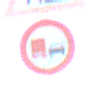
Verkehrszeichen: UeberholverbotKraftfahrzeuge
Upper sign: Arbeitsstelle
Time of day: SunriseSunset
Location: Outdoor (Nature)
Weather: Clear
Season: NotSpecified
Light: Natural